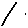
Label: line